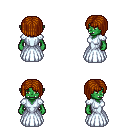
a pixel art fantasy rpg character, female body template, orc, green skin, underdress, teal pants, brunette pageboy hairstyle, four views (front, back, left, right), 2x2 character sprite sheet, small pixel art, hard edges, no anti-aliasing